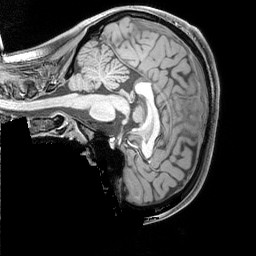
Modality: T1w
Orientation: sagittal